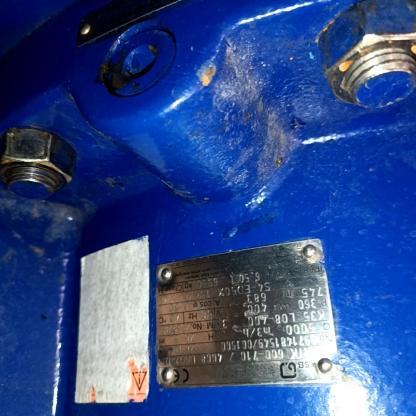
Klasa: tabliczka-znamionowa